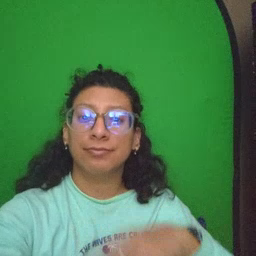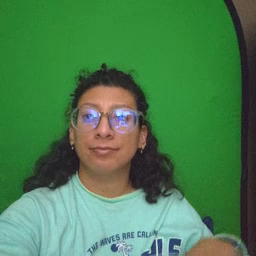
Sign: lamp